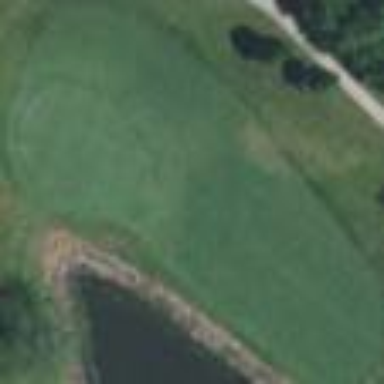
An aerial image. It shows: Golf fairway surrounded by grass.